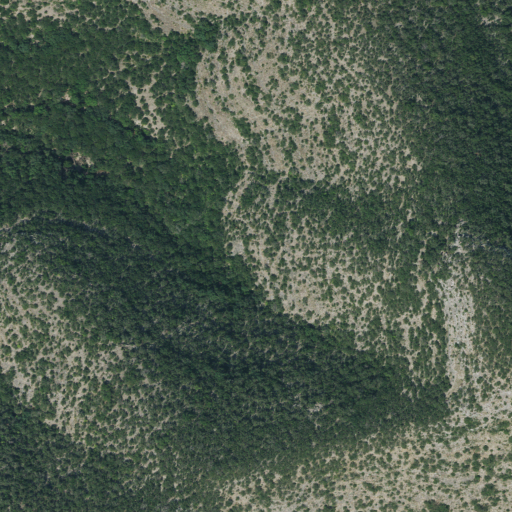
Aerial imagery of mountain in Texas named Rawhide Mountains containing evergreen forest, shrub, deciduous forest, and grassland